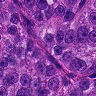
Metastatic tissue present: yes